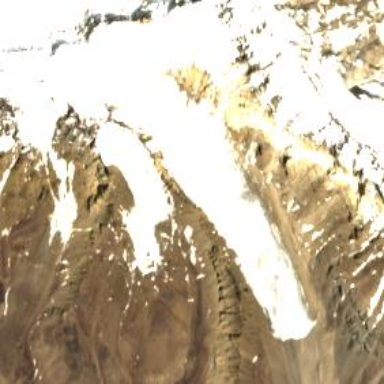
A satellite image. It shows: Stunning view of glacier.